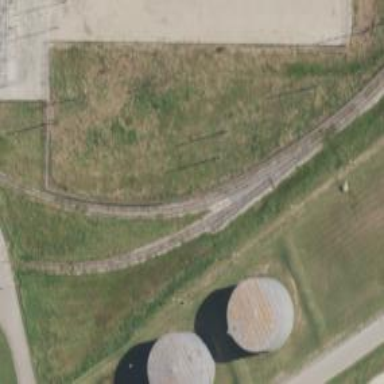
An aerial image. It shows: Disused railway.